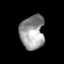
Tissue: lung
Cell type: T cells
Senescence score: 0.2035
Nuclear area (px): 798
Mean DAPI intensity: 153.518